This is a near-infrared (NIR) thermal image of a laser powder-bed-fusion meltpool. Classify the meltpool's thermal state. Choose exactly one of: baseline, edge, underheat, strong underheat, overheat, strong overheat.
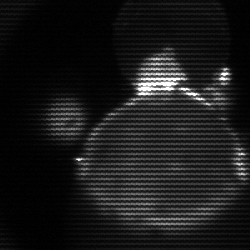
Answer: edge